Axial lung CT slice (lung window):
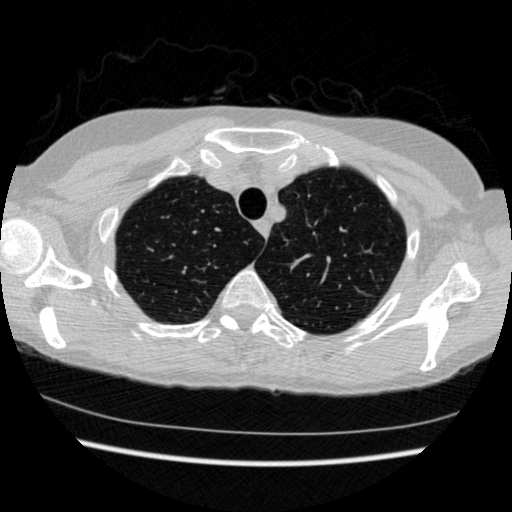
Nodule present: no